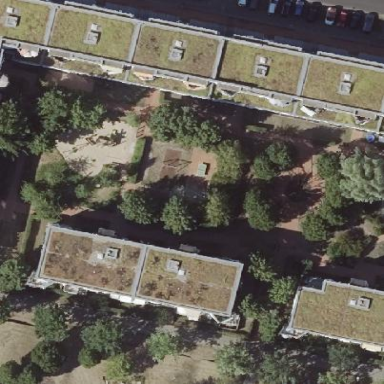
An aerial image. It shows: Flat-roofed apartment building.